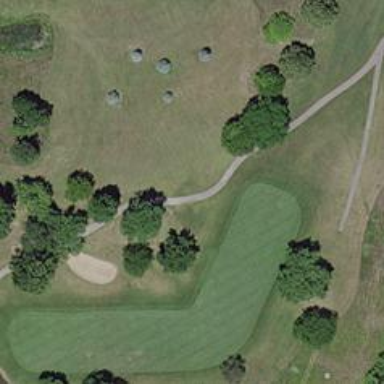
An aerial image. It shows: Path for both roads and golfers.